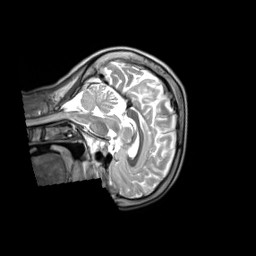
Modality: T2w
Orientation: sagittal
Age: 34
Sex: male
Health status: ill
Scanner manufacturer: siemens
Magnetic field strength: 3 T
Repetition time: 2.8 s
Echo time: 0.326 s